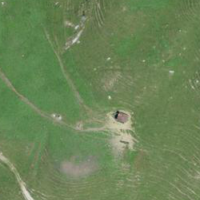
EUNIS habitat code: 26
Species observed at this site:
Rumex alpinus